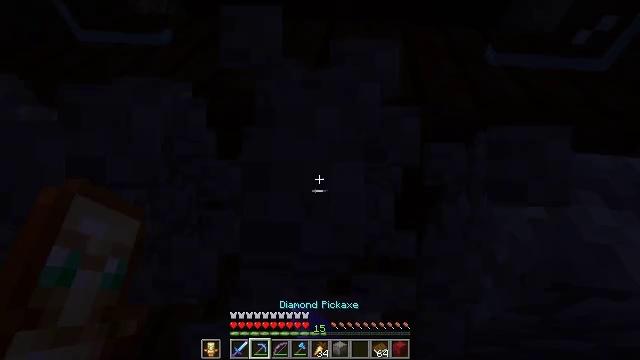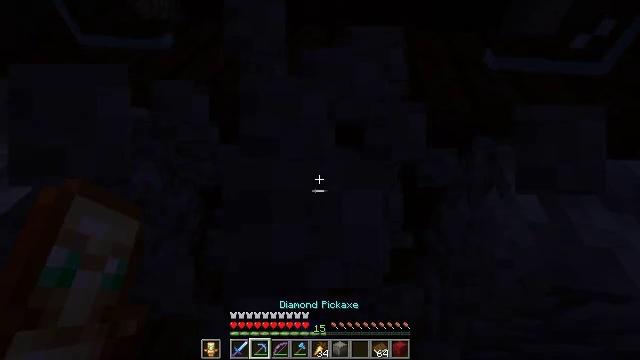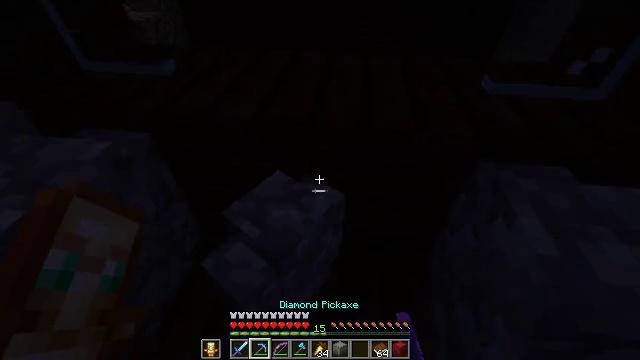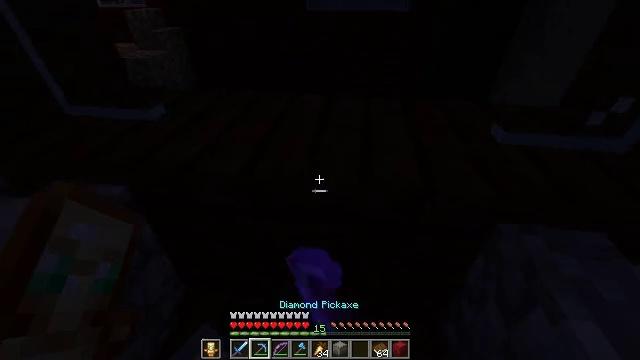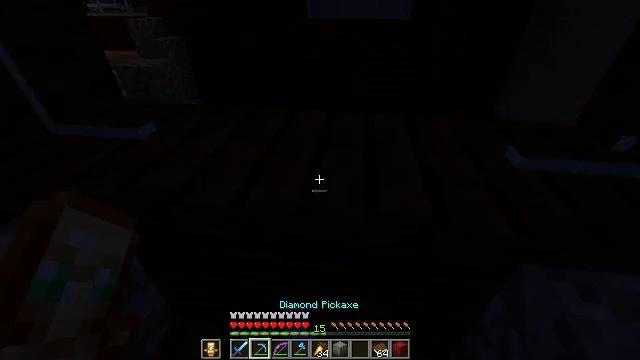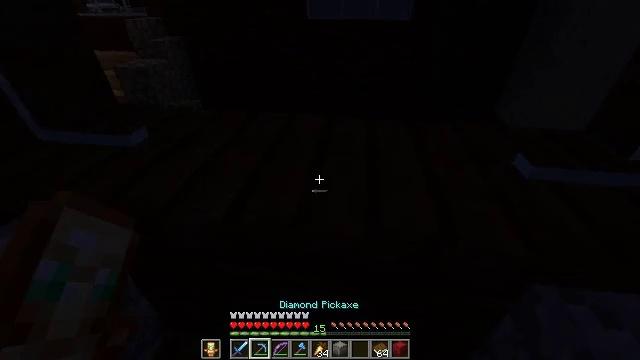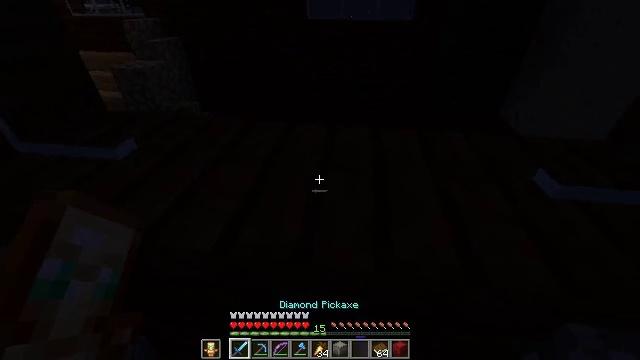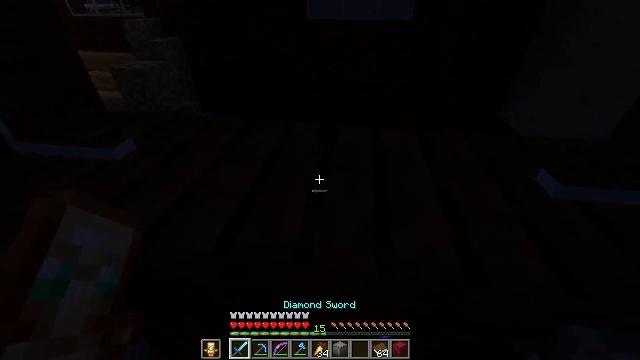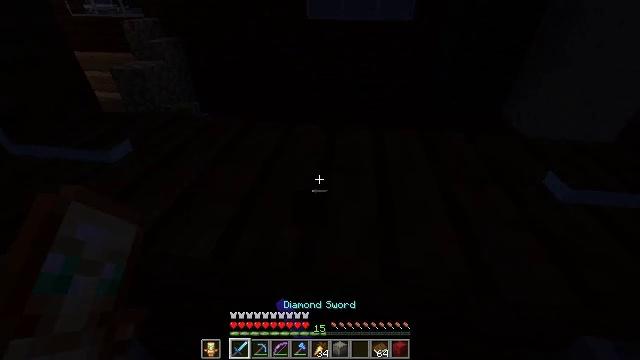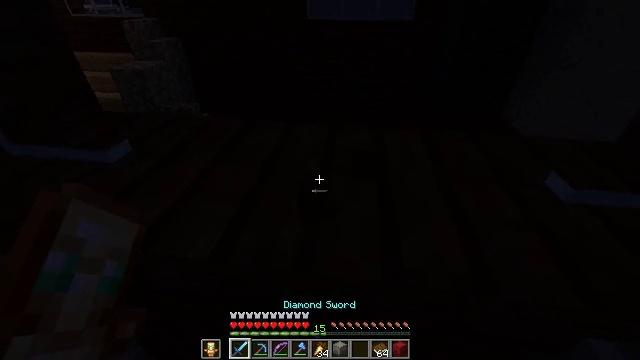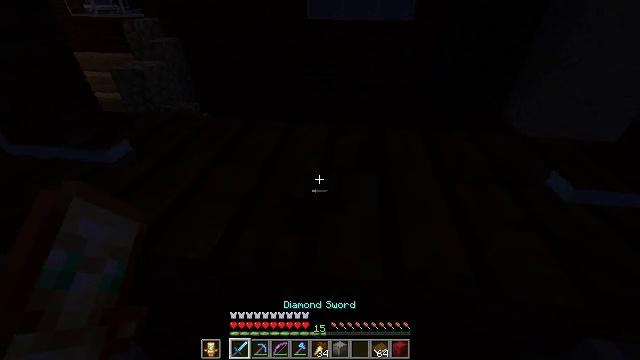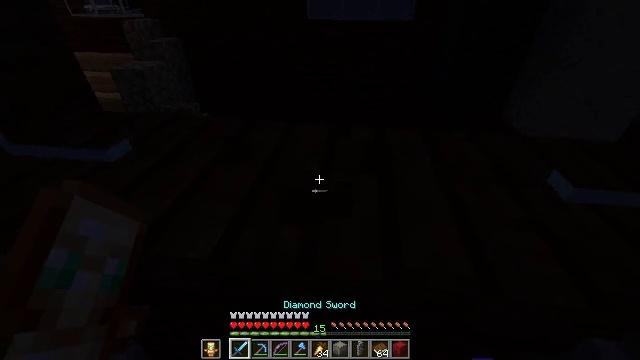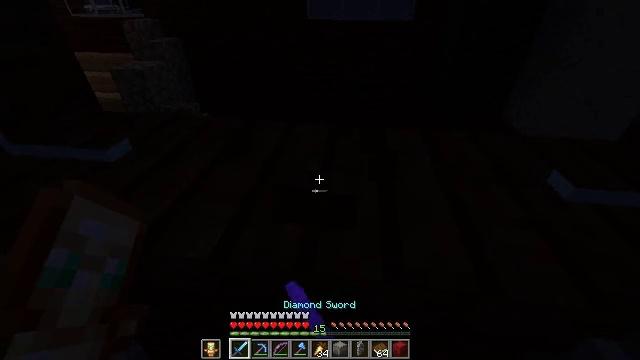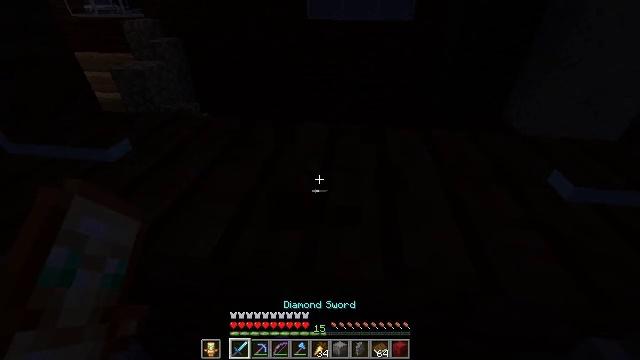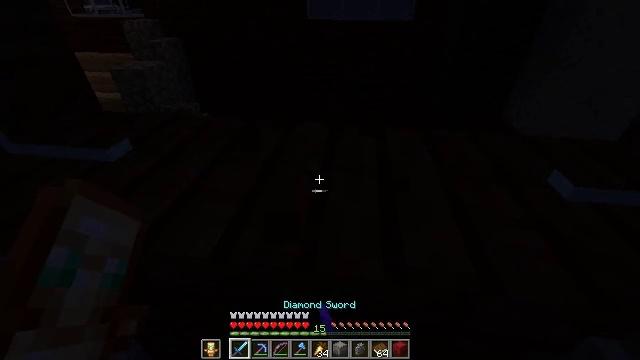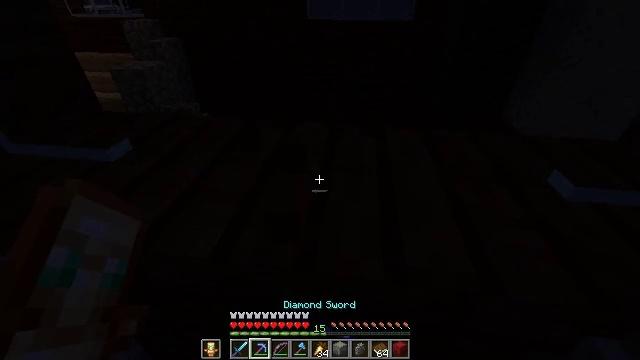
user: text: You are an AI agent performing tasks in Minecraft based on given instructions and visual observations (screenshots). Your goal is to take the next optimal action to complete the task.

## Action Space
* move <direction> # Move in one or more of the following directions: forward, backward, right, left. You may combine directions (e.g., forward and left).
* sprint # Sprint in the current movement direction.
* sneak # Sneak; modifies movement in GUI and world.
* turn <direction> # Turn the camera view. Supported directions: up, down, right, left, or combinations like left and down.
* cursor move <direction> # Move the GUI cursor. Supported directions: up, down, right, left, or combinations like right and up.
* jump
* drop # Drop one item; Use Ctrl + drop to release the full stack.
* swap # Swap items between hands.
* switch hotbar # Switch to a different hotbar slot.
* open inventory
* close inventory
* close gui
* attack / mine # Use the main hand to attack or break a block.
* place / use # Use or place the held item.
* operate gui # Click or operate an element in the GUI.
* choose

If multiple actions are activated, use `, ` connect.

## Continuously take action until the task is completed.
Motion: motion action
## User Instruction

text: Mine dark oak planks.
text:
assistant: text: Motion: attack / mine
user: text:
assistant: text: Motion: move forward, turn up, attack / mine
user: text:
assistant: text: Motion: move forward, turn up, attack / mine
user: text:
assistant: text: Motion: move forward, turn up
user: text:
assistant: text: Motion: no_op
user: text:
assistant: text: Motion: switch to hotbar 1
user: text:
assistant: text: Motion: attack / mine, switch to hotbar 1
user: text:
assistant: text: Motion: attack / mine
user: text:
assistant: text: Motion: attack / mine
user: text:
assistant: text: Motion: attack / mine
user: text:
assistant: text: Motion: attack / mine
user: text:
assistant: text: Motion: attack / mine
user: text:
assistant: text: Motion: attack / mine
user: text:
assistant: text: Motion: attack / mine
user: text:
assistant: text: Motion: attack / mine, switch to hotbar 2
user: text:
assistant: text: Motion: attack / mine, switch to hotbar 2
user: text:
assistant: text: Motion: attack / mine, switch to hotbar 2
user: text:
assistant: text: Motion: attack / mine
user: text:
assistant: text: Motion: attack / mine
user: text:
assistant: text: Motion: attack / mine
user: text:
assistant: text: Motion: attack / mine
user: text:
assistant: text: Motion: move forward, attack / mine
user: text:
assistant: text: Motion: move forward, attack / mine
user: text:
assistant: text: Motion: move forward, attack / mine
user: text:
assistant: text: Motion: attack / mine
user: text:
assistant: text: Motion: attack / mine
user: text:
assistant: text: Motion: move right, turn left, attack / mine
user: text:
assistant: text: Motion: move right, turn left, attack / mine
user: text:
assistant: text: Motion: attack / mine
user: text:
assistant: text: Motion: attack / mine, switch to hotbar 3